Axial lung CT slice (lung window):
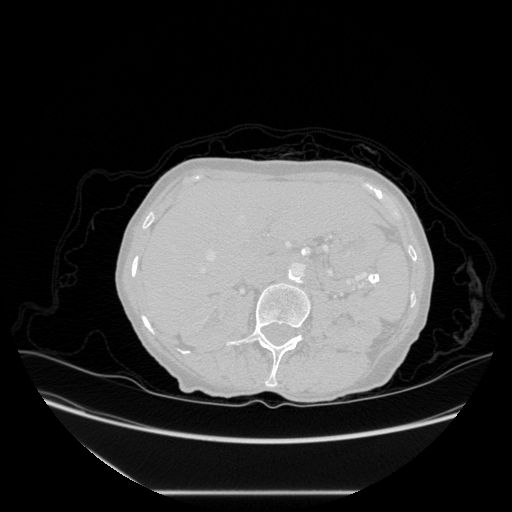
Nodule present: no